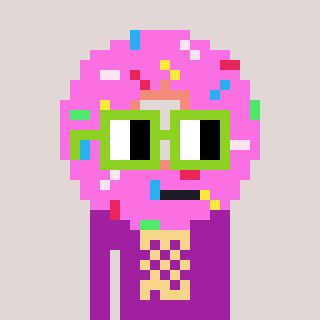
a pixel art character with square light green glasses, a doughnut-shaped head and a magenta-colored body on a warm background